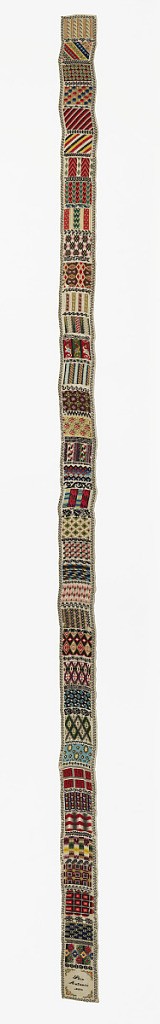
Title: Sampler
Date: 1851
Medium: Technique: various embroidery stitches.
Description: A band of rectangles, with each rectangle showing different embroidery stitches, patterns and colors. The patterns are seperated by narrow patterns done in black.